Question: I have a title that can have one or more lines.
How can I align the text vertically? If it was always one line I could just set the line-height to the container height.
I can do it using JavaScript, but I don't really like it, I'm searching for a pure CSS way.
Also if the container could expand with the lines it would be perfect, so I can always have the same padding on the top and bottom.

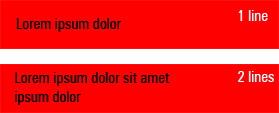
Answer: For this you can use 'display:table-cell' property:
'''
.inline {
display: inline-block;
margin: 1em;
}
.wrap {
display: table;
height: 100px;
width: 160px;
padding: 10px;
border: thin solid darkgray;
}
.wrap p {
display: table-cell;
vertical-align: middle;
}
'''
'''
<div class="inline">
<div class="wrap">
<p>Example of single line.</p>
</div>
</div>
<div class="inline">
<div class="wrap">
<p>To look best, text should really be centered inside.</p>
</div>
</div>
'''
But it works IE8 & above. Read this article for more info: <URL>.